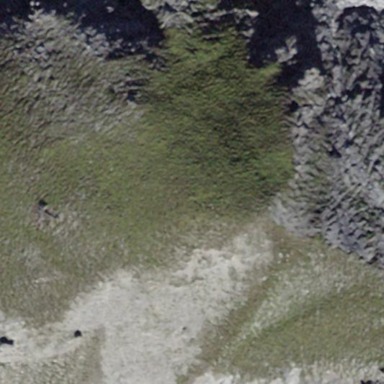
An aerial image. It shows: Landscape dominated by bare rock.